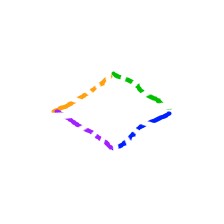
Shape: rhombus